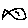
Label: fish